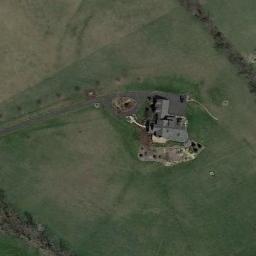
Label: residential